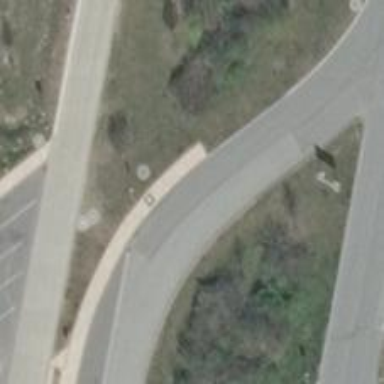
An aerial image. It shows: Footway along the road.